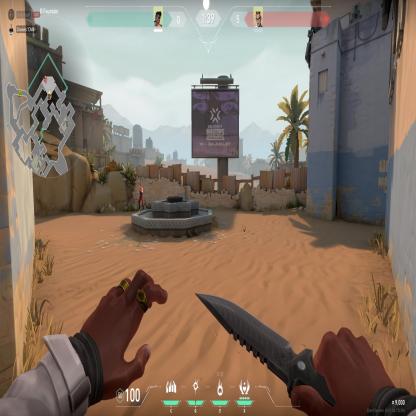
Label: enemy